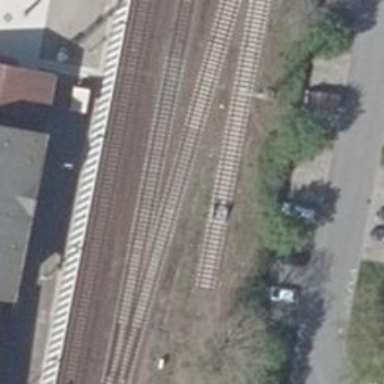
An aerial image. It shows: Rail yard with electrified contact lines for the trains.